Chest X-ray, AP view. Patient: 32 years old, sex M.
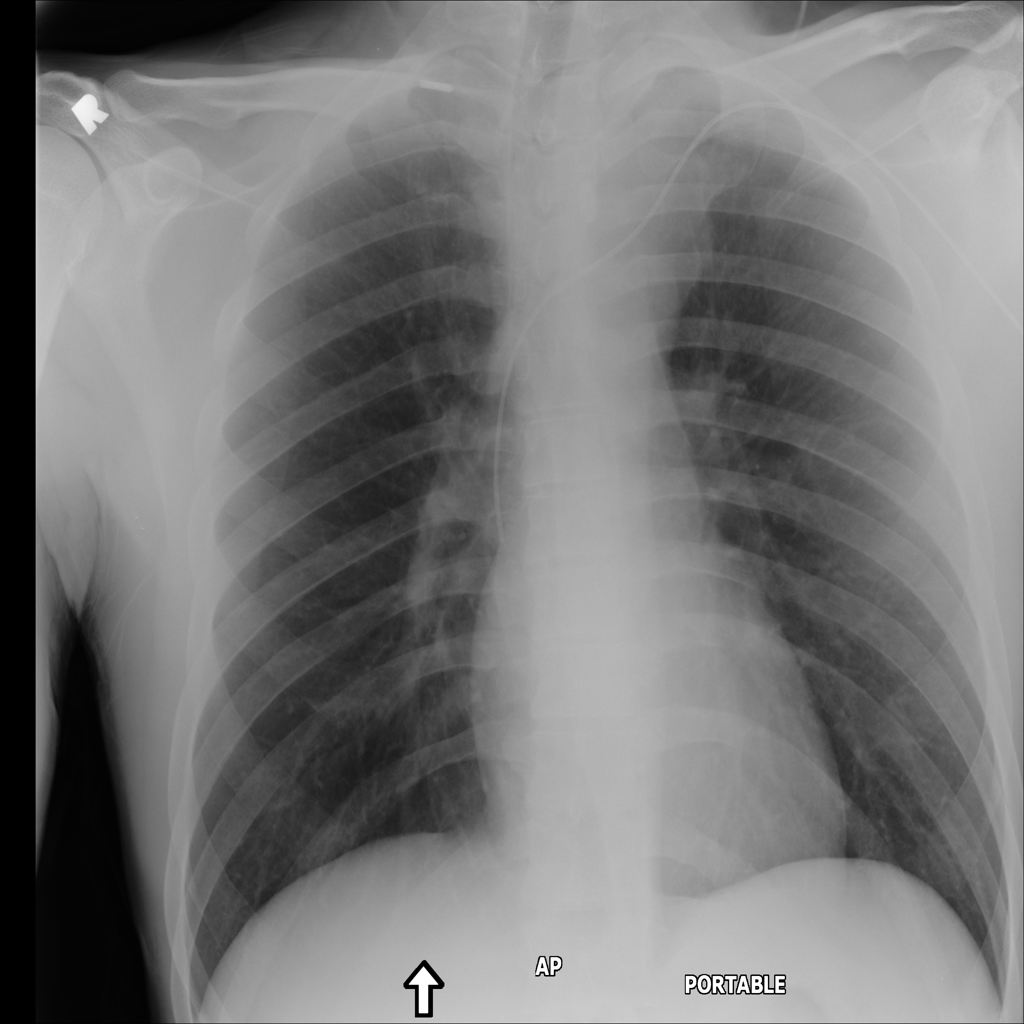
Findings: No Finding